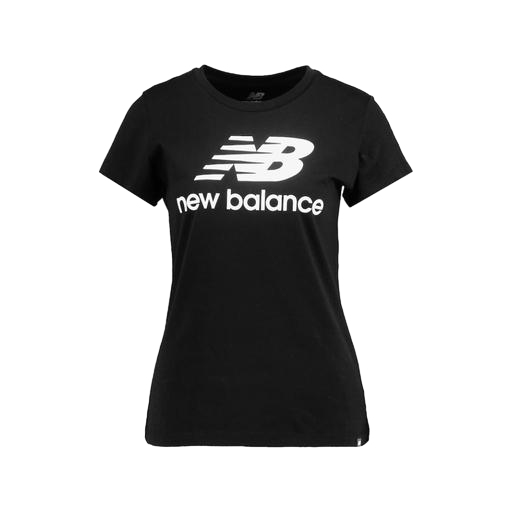
women's tee, slim crew tee, black graphic short sleeve, white background